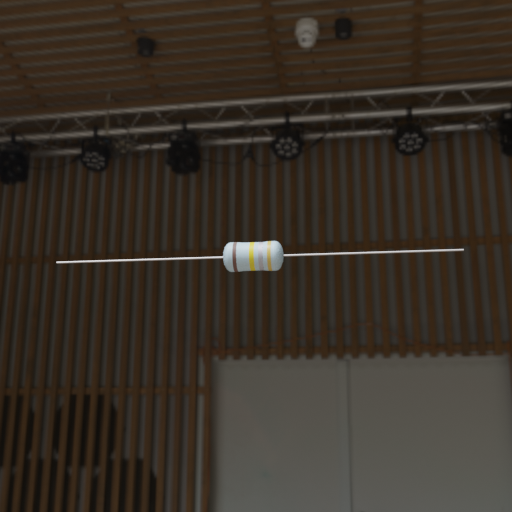
Resistor colour bands (in order): brown, yellow, silver, gold